Question: <URL>
indicates that it is ctrl+cmd+up or down just like xcode says but mine seems to be revealing in finder even though the shortcut says otherwise.

Anyone else having this issue? How do you fix it.
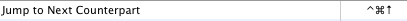
Answer: Instead of using key combinations I like to use gestures for most of these kinds of actions in Xcode. For this one simply slide 3 fingers up or down and wait a moment. It will switch between the header and implementation file. I find it works very well on a Macbook Pro trackpad or my Magic Trackpad which has the enough space for these gestures. If you have a Magic Mouse you may not have enough space for this and other gestures.
I think you will find it easier to remember this gesture over the key combinations.